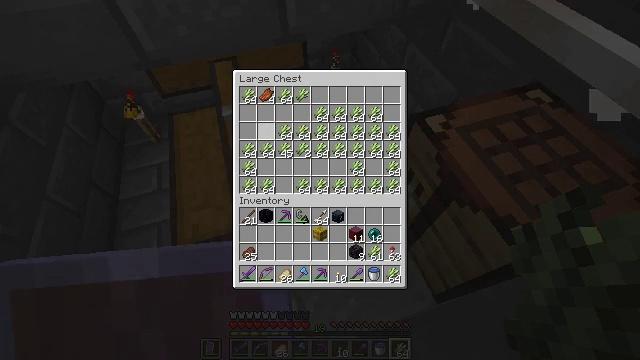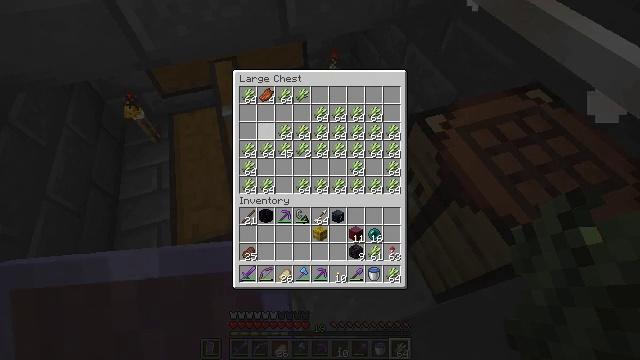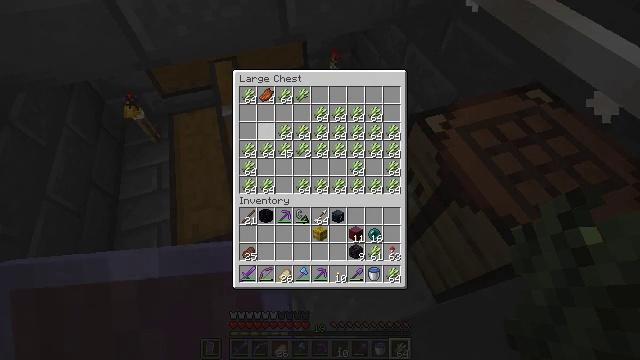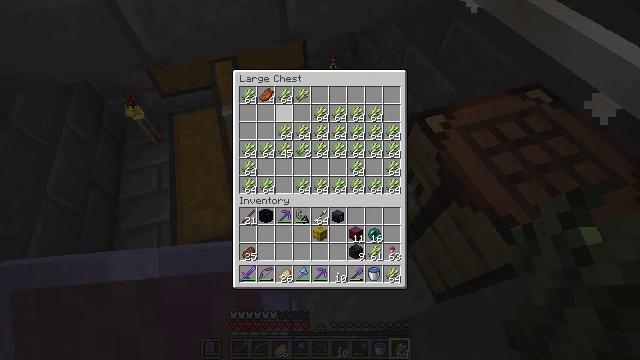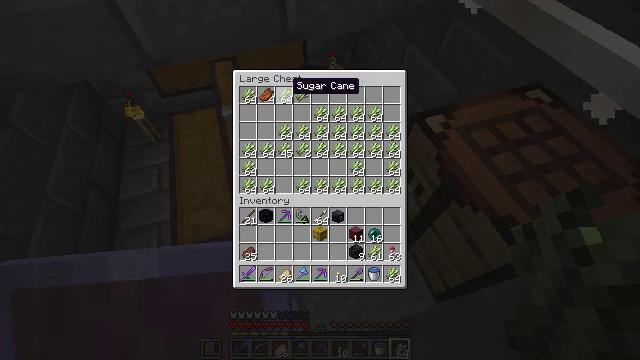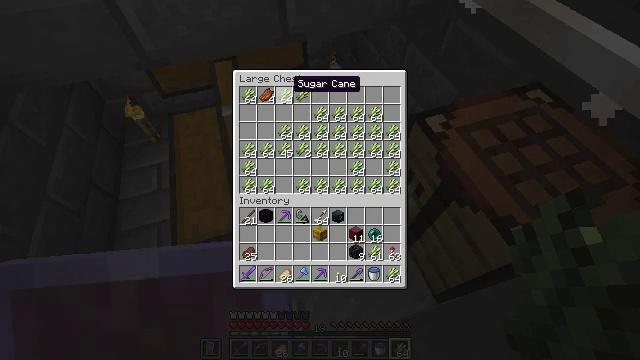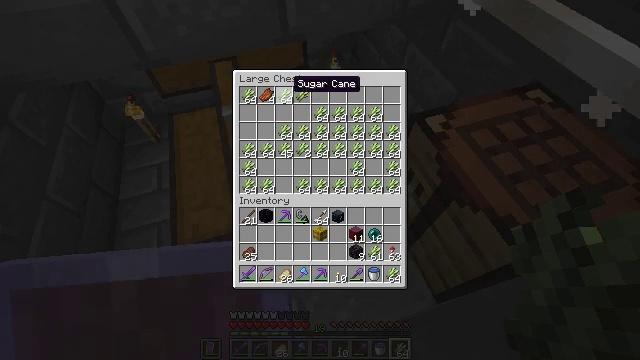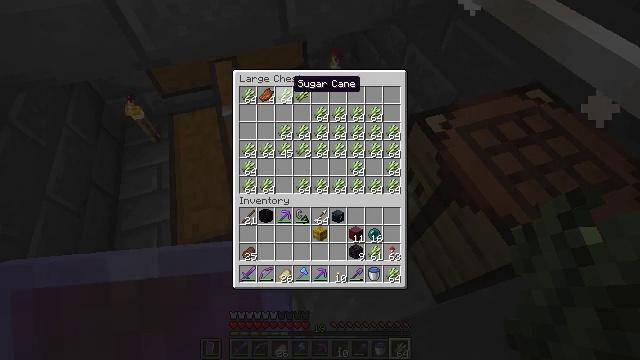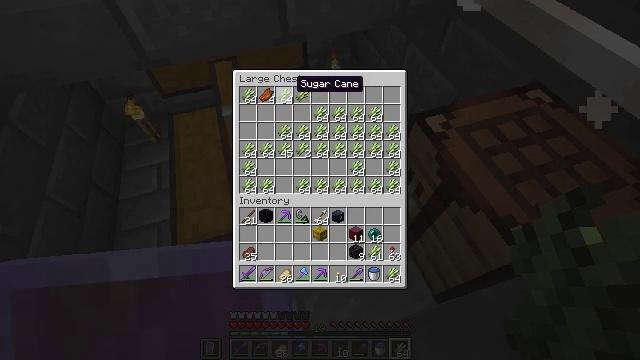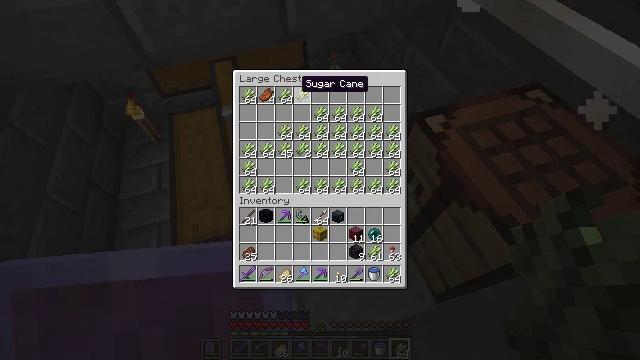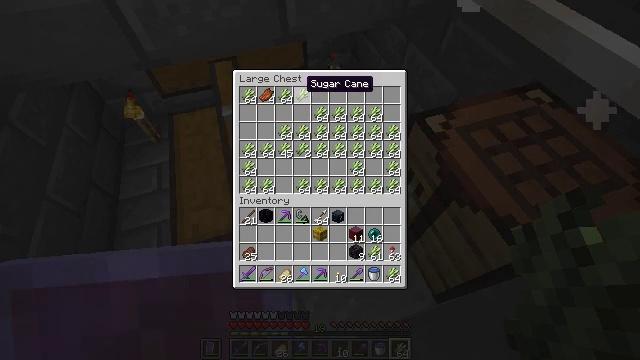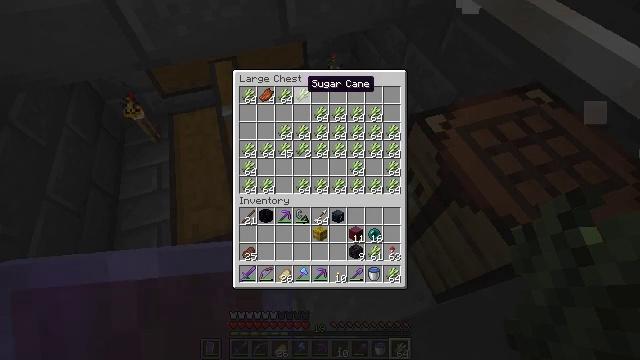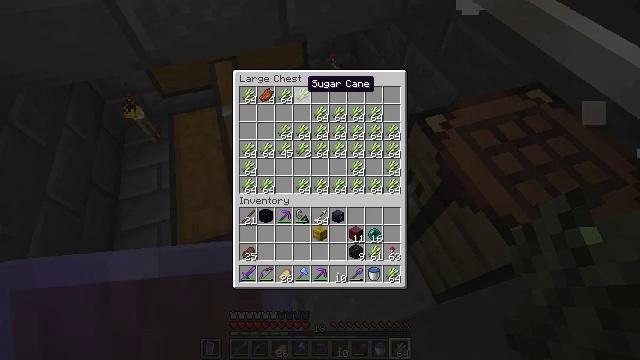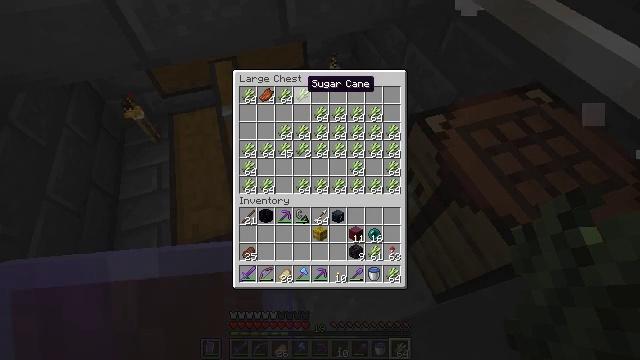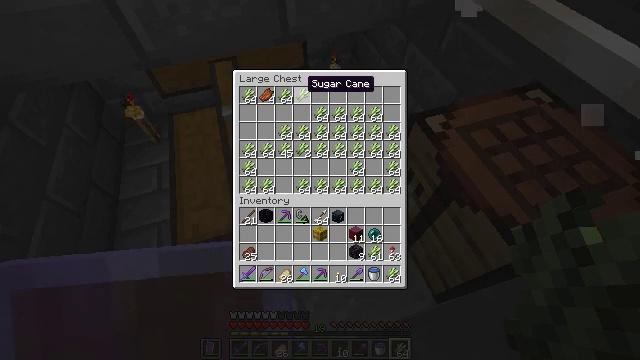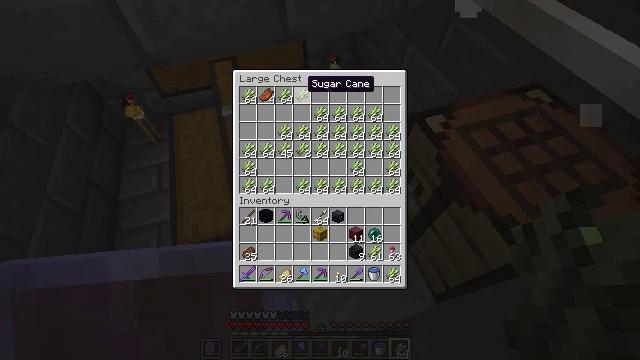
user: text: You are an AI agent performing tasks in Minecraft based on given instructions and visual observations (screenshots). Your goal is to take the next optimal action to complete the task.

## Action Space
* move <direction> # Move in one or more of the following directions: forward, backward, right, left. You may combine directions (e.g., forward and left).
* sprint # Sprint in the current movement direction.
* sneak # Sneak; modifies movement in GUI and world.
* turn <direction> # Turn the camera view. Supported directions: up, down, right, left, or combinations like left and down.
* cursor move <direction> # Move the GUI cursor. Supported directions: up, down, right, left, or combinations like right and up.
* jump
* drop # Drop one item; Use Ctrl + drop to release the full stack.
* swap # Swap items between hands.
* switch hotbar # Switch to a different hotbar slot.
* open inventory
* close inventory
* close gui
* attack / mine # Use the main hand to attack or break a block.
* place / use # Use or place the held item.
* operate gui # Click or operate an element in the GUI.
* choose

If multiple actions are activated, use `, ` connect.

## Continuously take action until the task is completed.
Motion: motion action
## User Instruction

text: Craft paper using the crafting table.
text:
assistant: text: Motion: sneak
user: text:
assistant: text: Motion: sneak
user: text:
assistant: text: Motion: sneak, turn right and up
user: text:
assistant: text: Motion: sneak, turn up
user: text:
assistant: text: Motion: sneak
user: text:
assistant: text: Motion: sneak
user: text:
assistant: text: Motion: sneak
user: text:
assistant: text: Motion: sneak
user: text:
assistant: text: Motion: sneak
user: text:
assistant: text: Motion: sneak
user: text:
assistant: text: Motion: sneak
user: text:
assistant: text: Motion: sneak
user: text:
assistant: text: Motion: sneak
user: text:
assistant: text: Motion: sneak
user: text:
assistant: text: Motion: sneak
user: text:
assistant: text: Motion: sneak
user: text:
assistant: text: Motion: sneak
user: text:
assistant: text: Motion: sneak, attack / mine
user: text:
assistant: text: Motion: sneak, attack / mine
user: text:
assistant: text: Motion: sneak, attack / mine
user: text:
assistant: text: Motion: sneak, attack / mine
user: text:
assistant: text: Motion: sneak
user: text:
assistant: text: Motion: sneak
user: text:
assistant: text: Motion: sneak
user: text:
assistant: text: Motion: sneak
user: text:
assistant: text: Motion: sneak, turn right
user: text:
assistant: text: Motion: sneak, turn right
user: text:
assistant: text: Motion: sneak, turn right
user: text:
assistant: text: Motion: sneak, turn right
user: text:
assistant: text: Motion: sneak, turn right